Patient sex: M
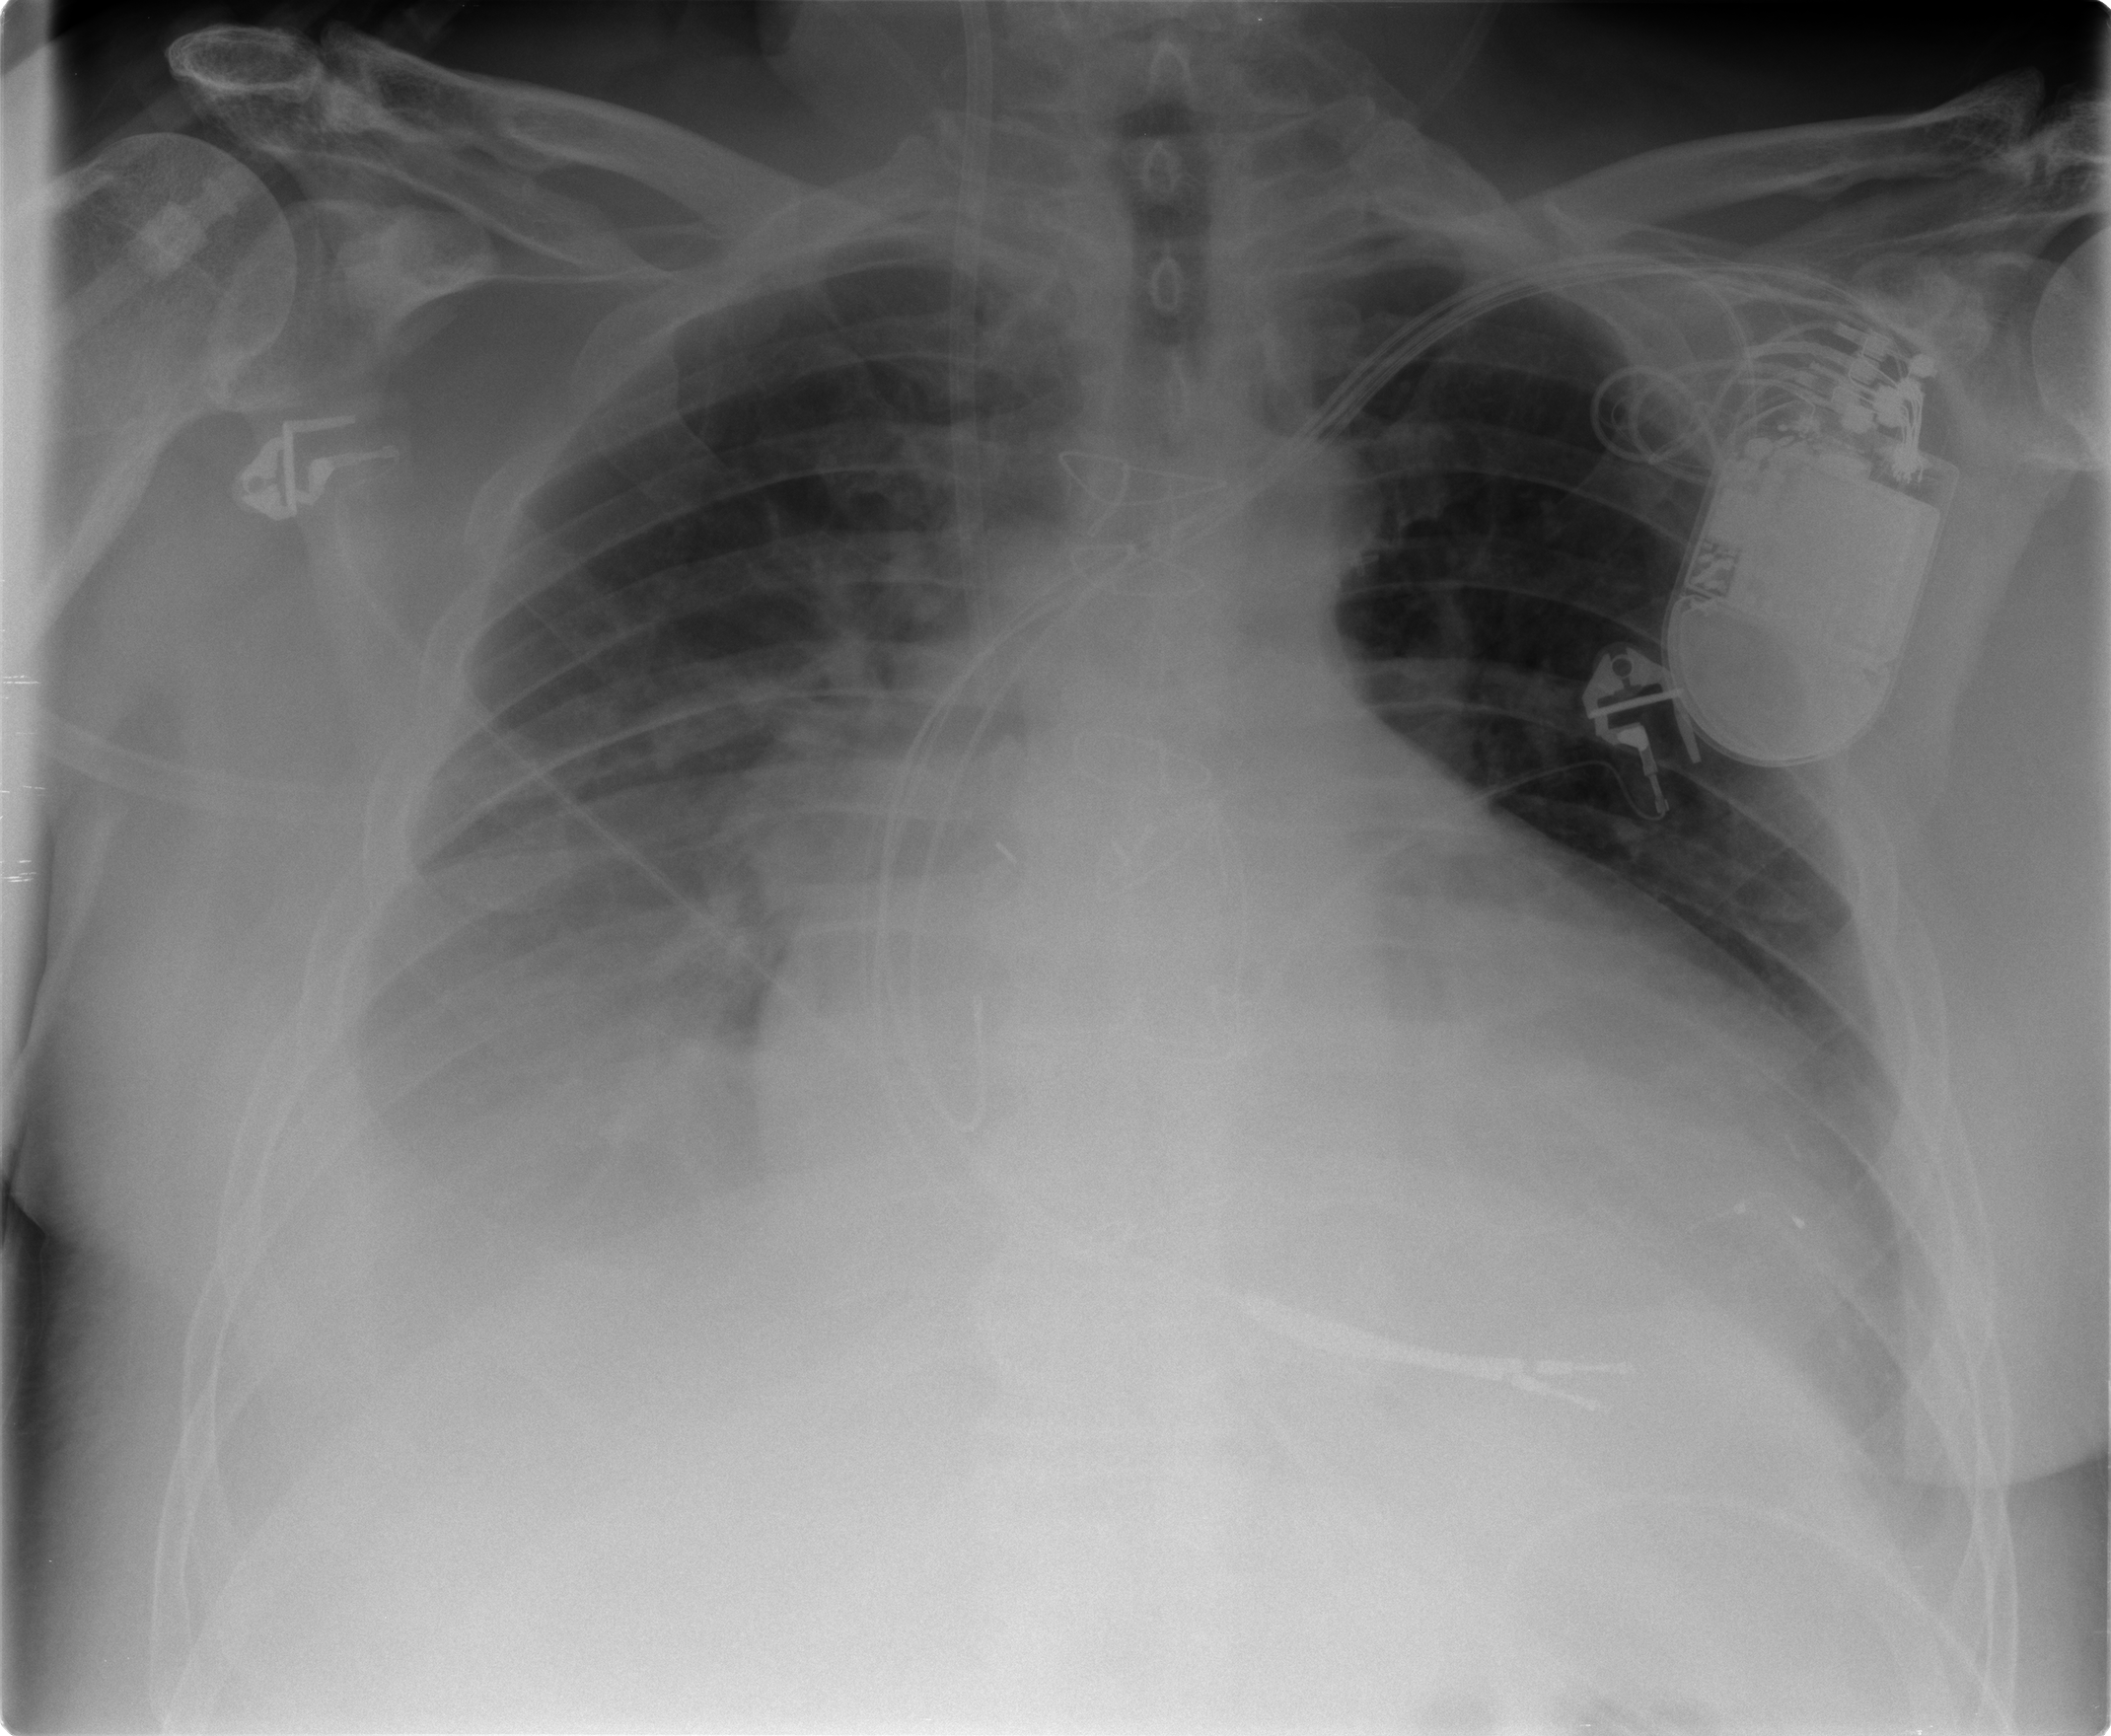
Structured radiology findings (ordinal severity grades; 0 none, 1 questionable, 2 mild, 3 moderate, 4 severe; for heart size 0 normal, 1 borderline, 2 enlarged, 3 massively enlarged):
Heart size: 2
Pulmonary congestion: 2
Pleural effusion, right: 2
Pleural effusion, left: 1
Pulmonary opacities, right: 2
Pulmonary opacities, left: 0
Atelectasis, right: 2
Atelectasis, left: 2